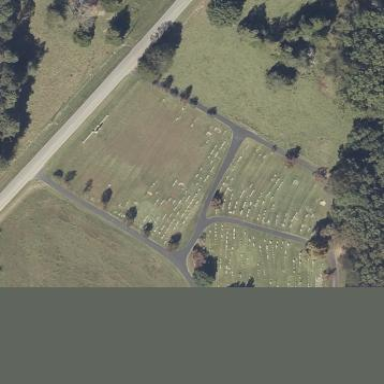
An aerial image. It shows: Cemetery.